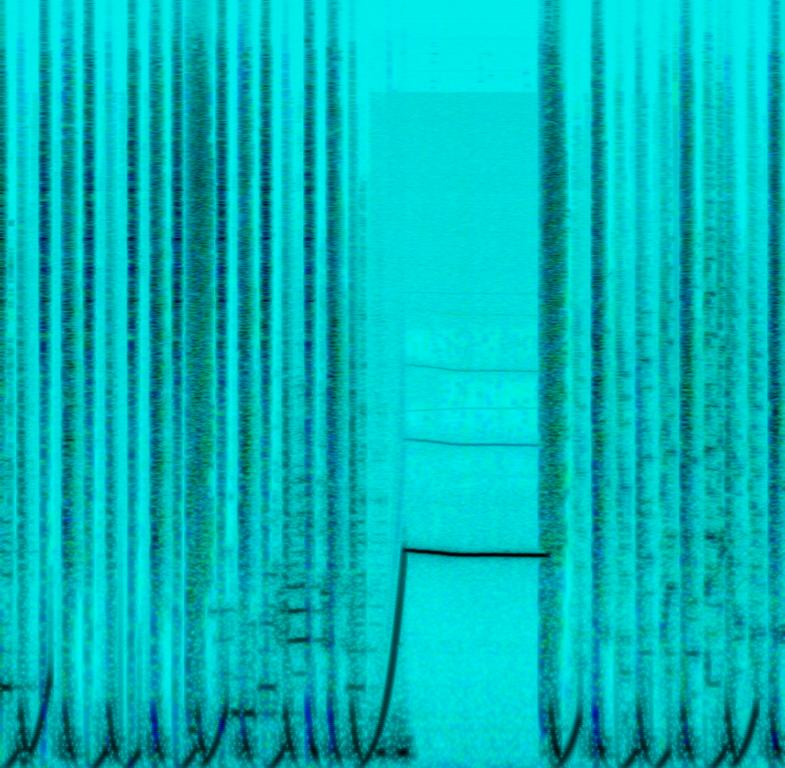
This song contains a digital drum playing a techno groove with an overdrive kick and snare.A synth lead sound is playing a slightly offkey melody along with some reversed digital sounds converting into a high pitch note. This song may be playing in a techno club.